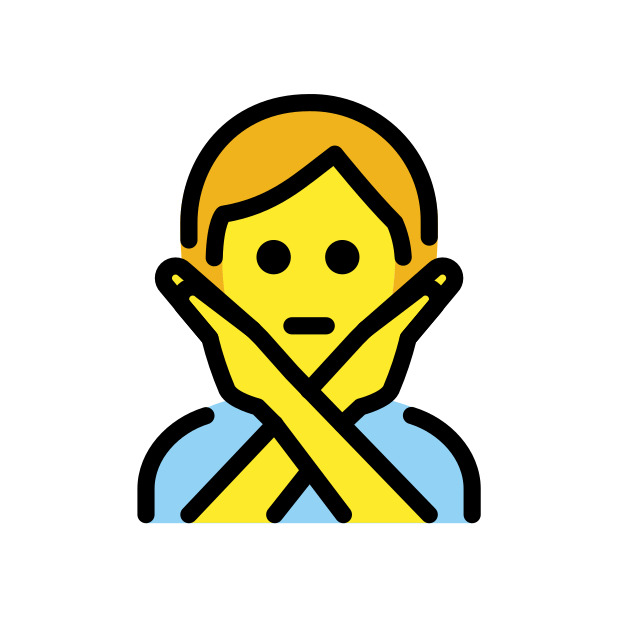
person gesturing NO